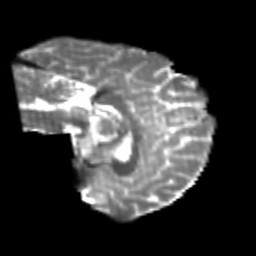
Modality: T2w
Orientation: sagittal
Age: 25
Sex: female
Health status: healthy
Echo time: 0.074 s